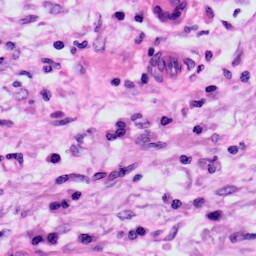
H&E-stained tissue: Skin